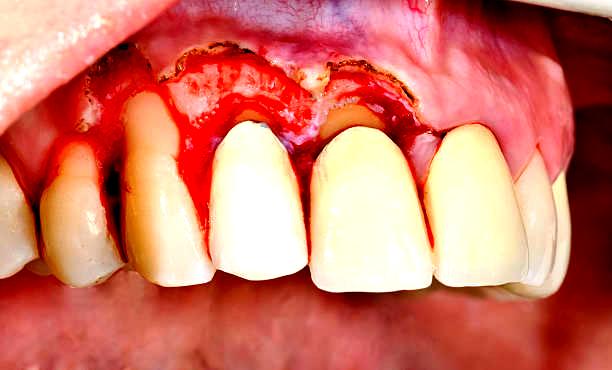
Condition: Gingivitis